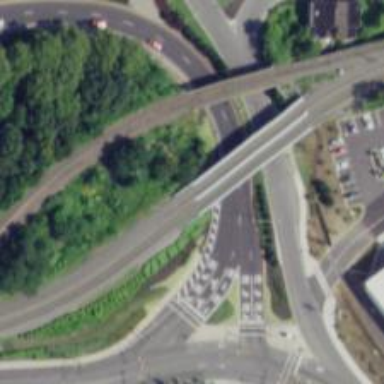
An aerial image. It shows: Bridge for light rail.